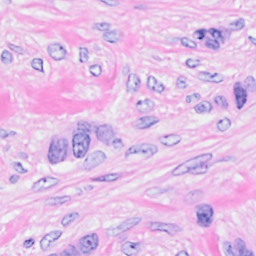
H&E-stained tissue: Breast